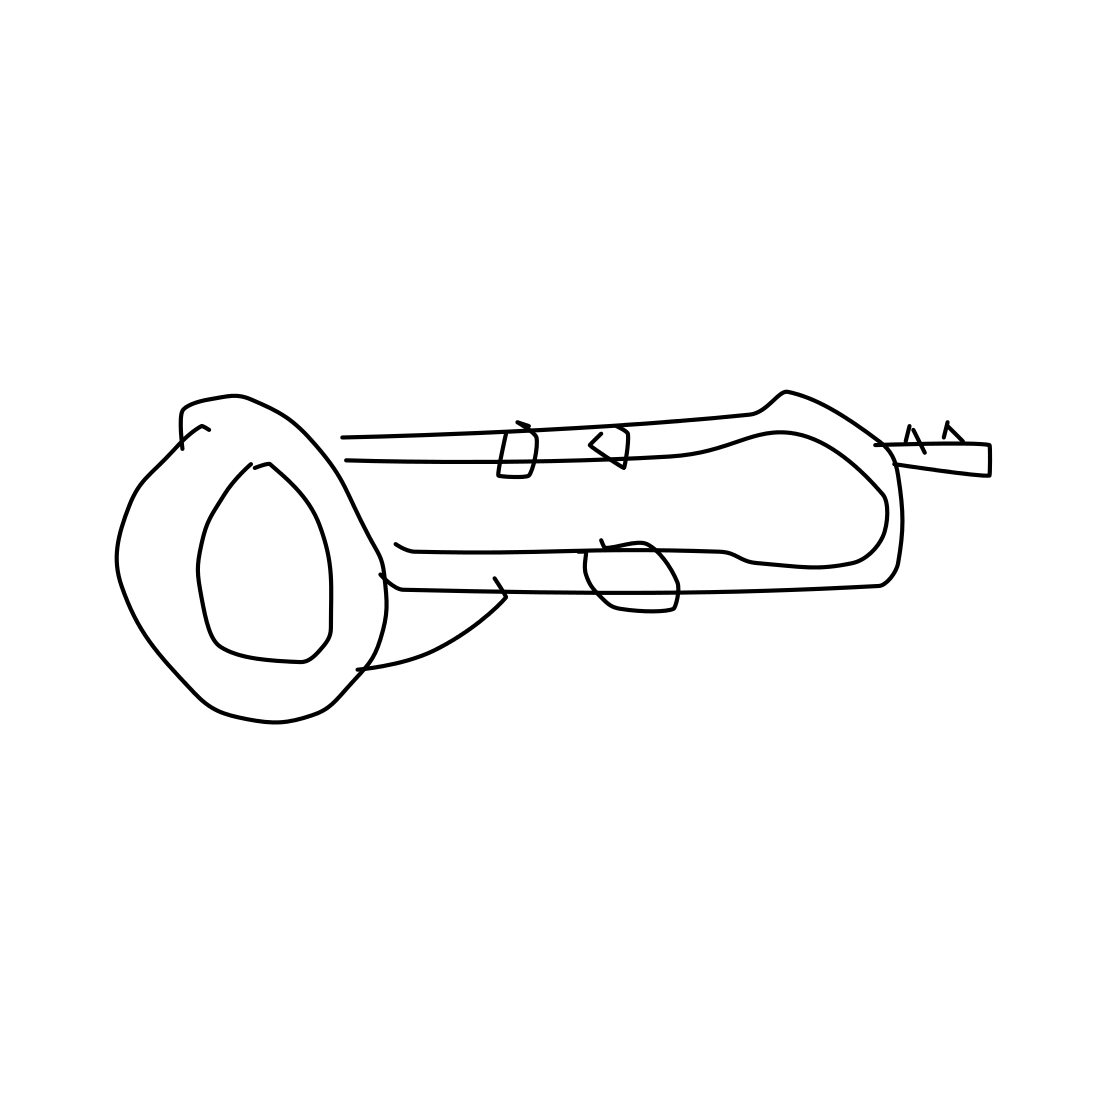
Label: trumpet